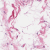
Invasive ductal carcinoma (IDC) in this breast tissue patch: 0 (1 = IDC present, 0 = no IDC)